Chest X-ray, PA view. Patient: 74 years old, sex M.
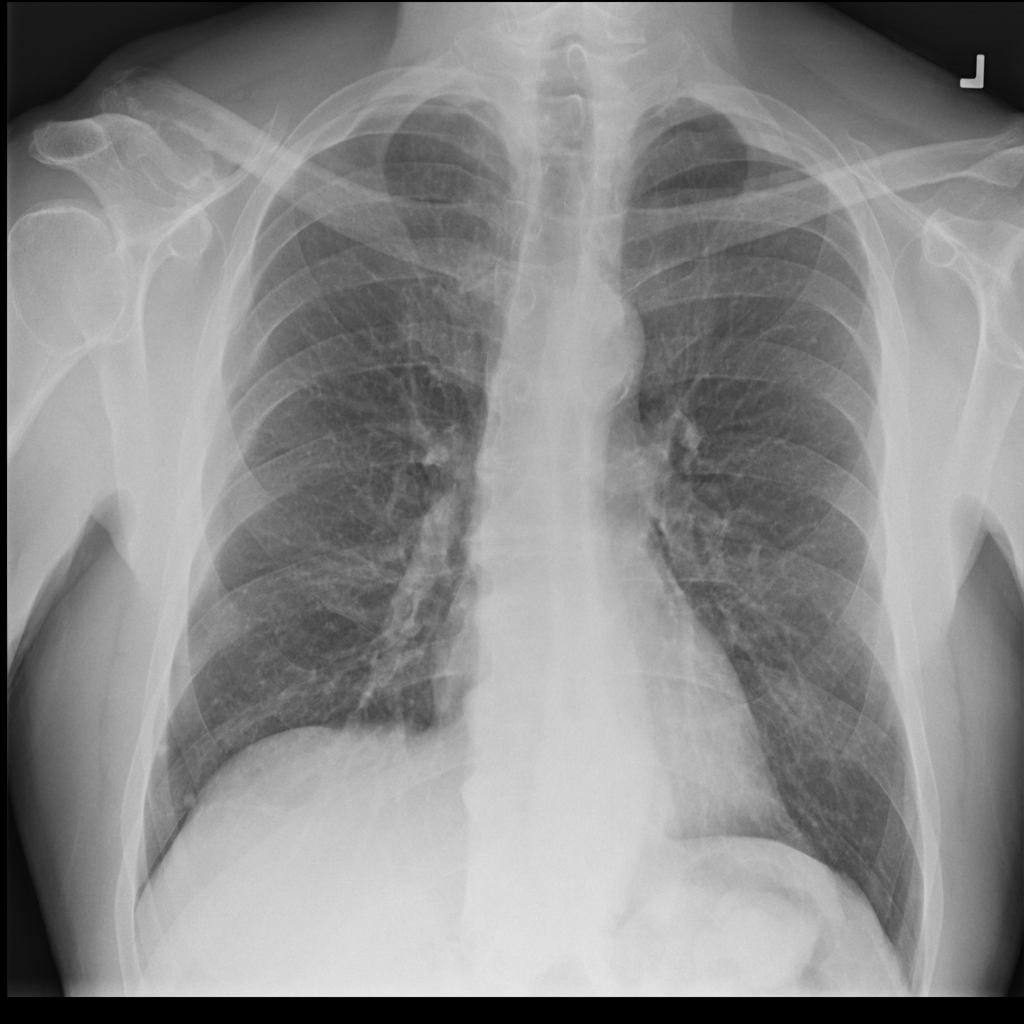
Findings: Nodule